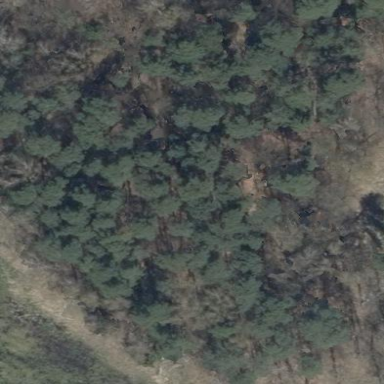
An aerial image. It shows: Forest area.